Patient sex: F
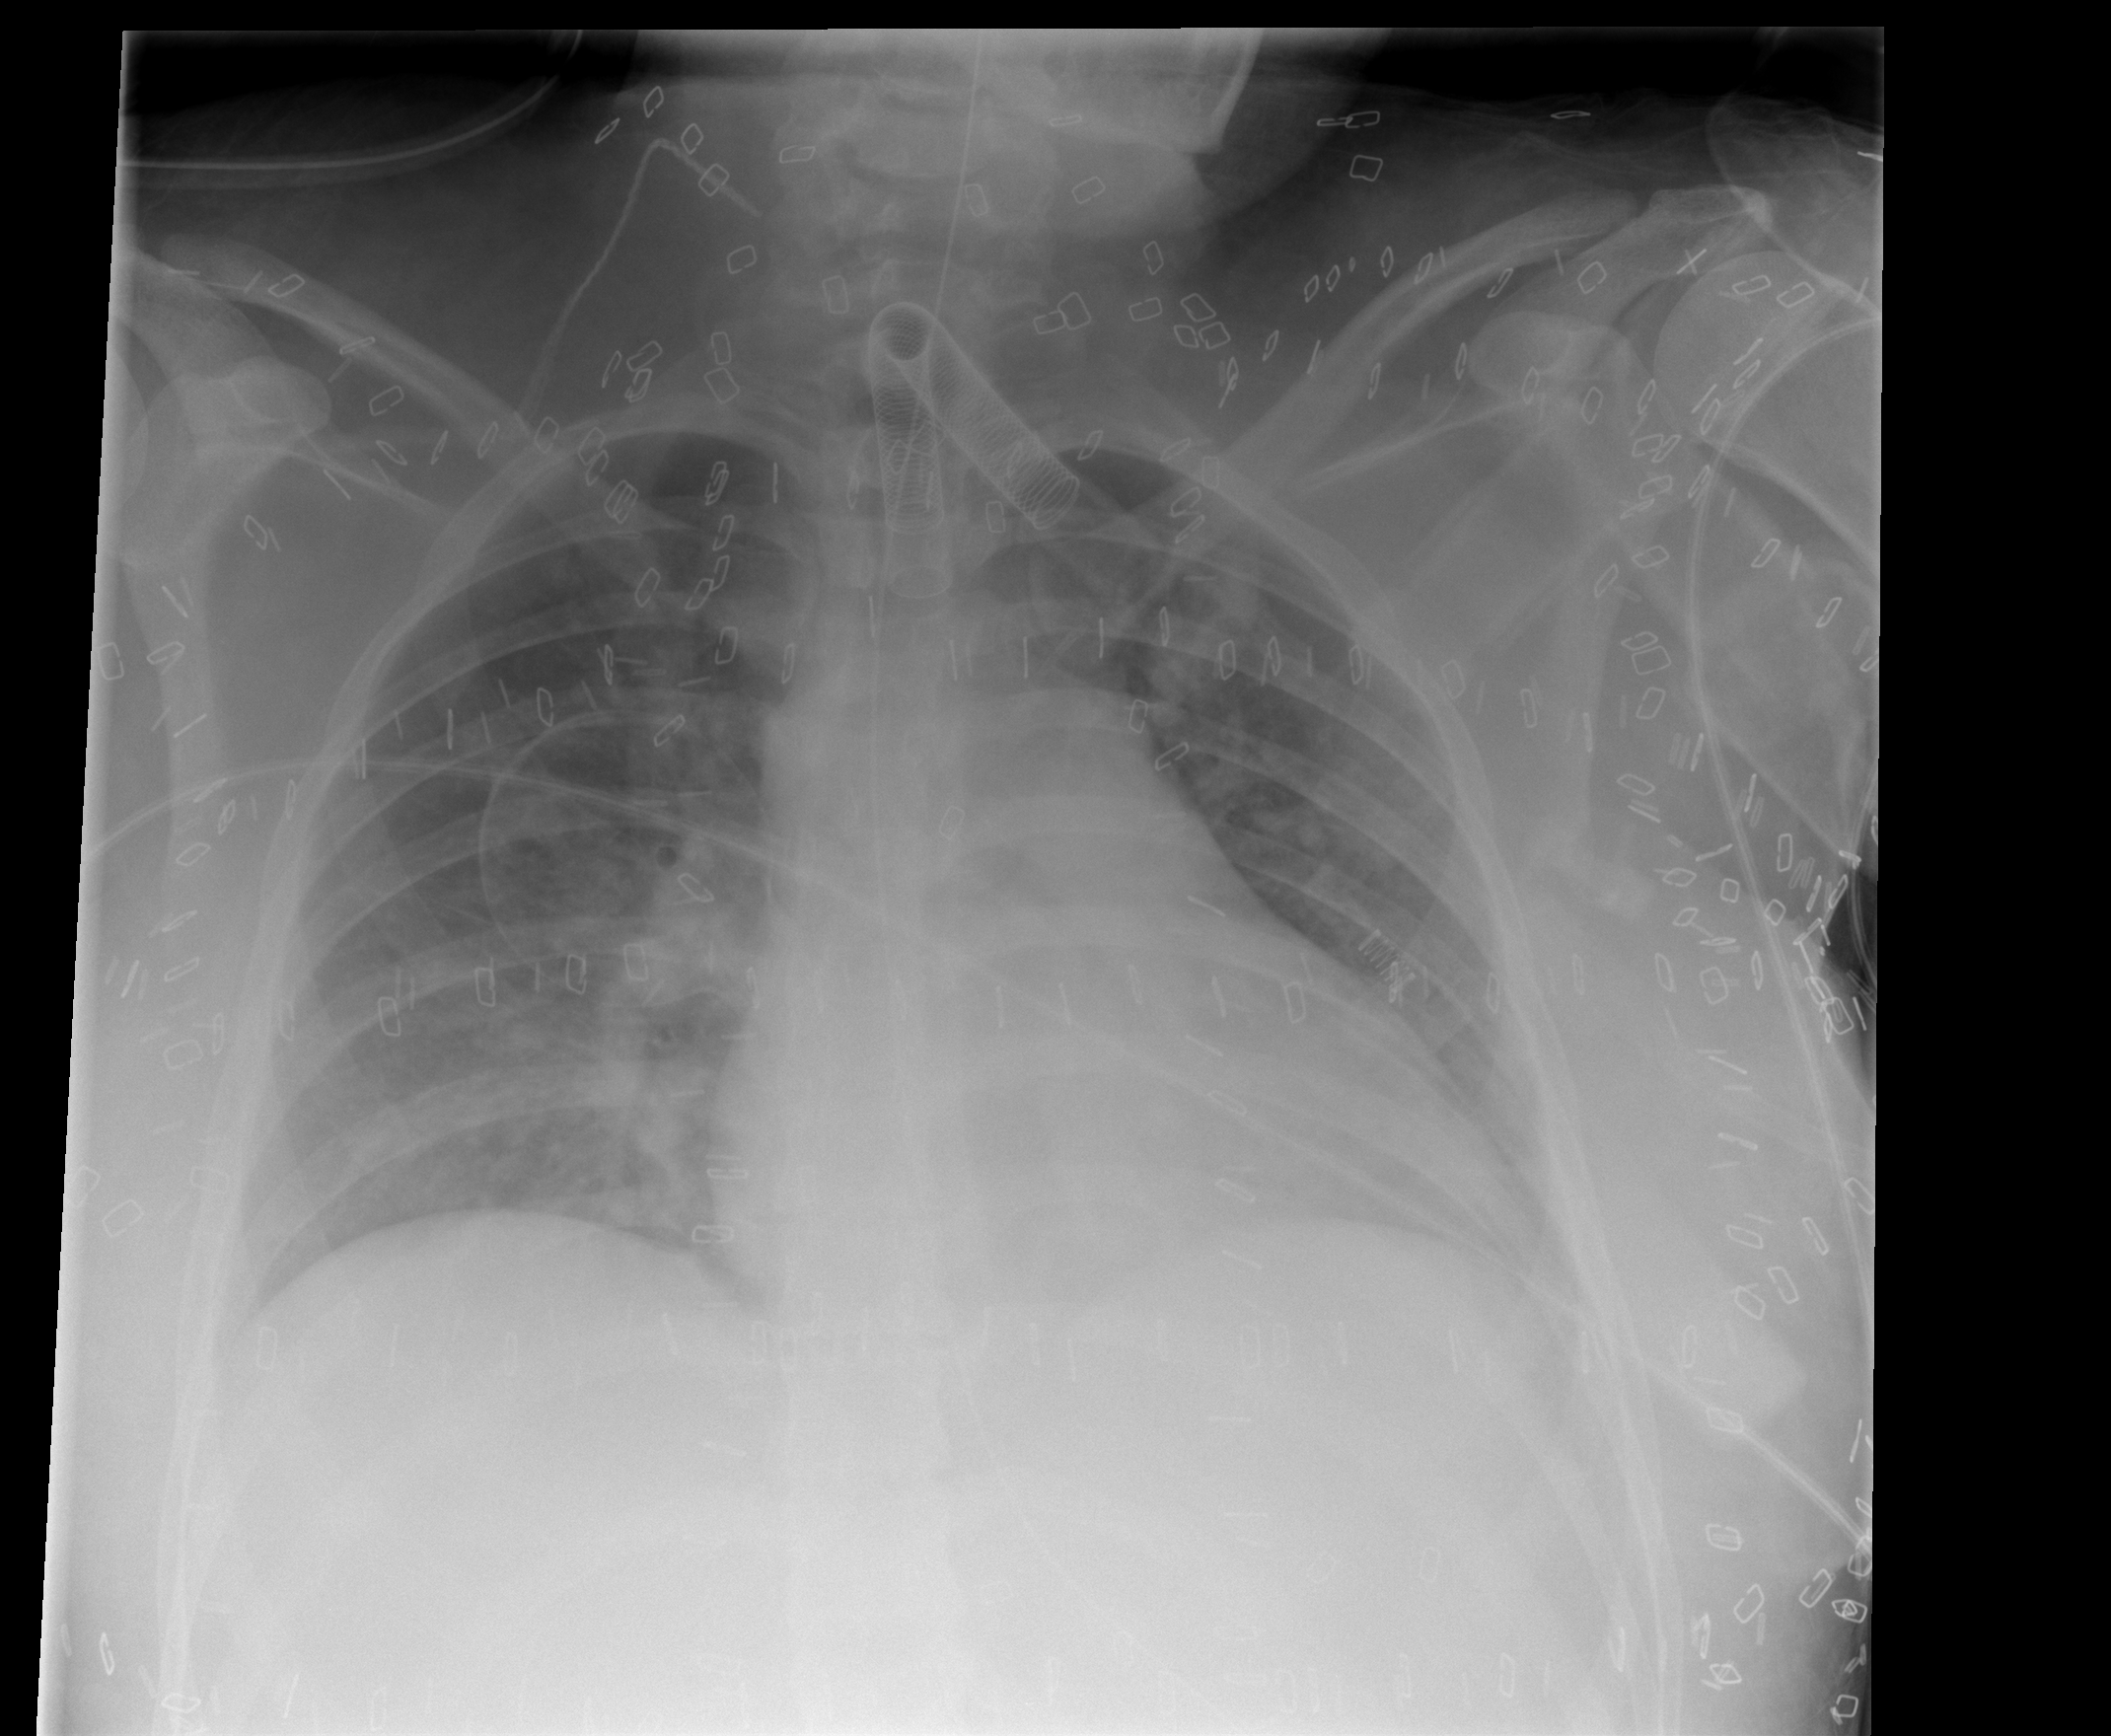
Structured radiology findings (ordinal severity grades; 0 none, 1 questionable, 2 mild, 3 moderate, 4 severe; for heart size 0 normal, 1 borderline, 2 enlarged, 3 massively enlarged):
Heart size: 0
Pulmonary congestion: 1
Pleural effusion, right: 0
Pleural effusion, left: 0
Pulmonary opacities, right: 2
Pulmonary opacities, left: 2
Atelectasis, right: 0
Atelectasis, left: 0